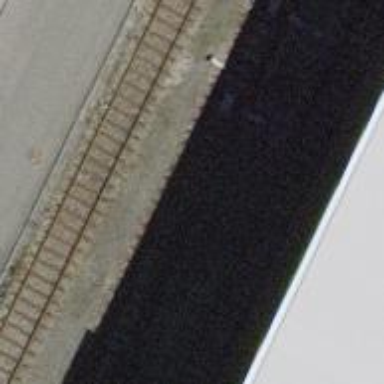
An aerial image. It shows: Disused railway spur with one track.